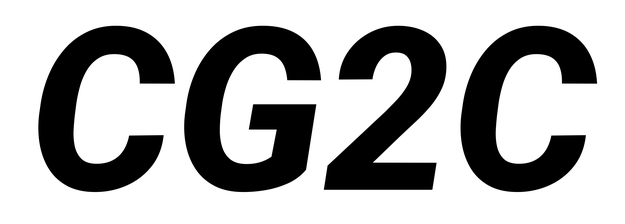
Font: Roboto-Italic_ExtraBold_Italic